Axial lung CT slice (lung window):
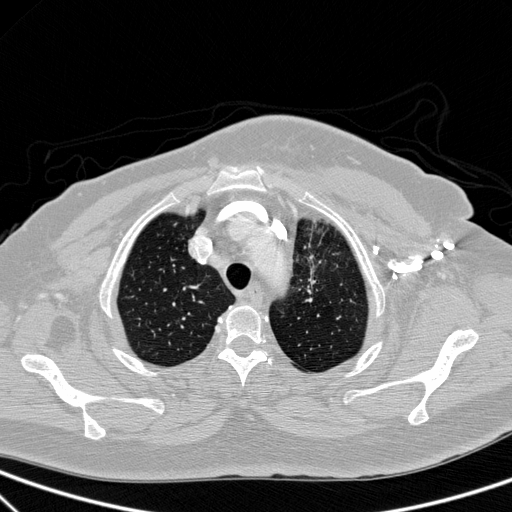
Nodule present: no